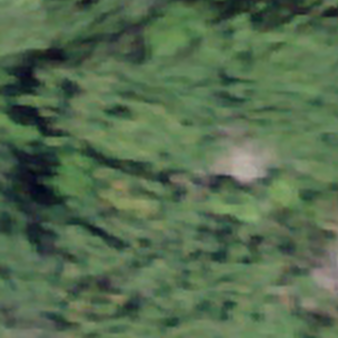
Label: other